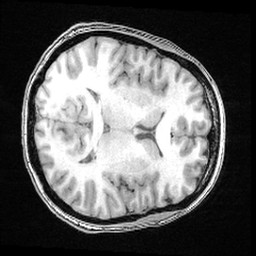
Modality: T1w
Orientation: axial
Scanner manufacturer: ge
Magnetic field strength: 3 T
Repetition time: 0.008572 s
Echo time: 0.003384 s